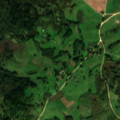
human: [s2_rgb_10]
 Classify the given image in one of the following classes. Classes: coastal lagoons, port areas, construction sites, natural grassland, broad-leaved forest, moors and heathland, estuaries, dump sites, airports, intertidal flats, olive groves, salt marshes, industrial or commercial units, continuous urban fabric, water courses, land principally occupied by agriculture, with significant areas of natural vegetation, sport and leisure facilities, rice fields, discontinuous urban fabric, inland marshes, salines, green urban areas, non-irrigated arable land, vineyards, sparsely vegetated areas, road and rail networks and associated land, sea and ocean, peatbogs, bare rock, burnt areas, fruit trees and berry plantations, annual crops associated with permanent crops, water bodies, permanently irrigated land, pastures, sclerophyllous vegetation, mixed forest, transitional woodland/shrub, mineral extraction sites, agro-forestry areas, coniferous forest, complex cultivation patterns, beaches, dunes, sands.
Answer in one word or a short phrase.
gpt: non-irrigated arable land, land principally occupied by agriculture, with significant areas of natural vegetation, broad-leaved forest, mixed forest